Question: I need a python script which gets a image file from given URL and create a material with that image file.
Then I will apply that material to my blender object.
The python code below works for local image files
'''
import bpy, os
def run(origin):
# Load image file from given path.
realpath = os.path.expanduser('D:/color.png')
try:
img = bpy.data.images.load(realpath)
except:
raise NameError("Cannot load image %s" % realpath)
# Create image texture from image
cTex = bpy.data.textures.new('ColorTex', type = 'IMAGE')
cTex.image = img
# Create material
mat = bpy.data.materials.new('TexMat')
# Add texture slot for color texture
mtex = mat.texture_slots.add()
mtex.texture = cTex
# Create new cube
bpy.ops.mesh.primitive_cube_add(location=origin)
# Add material to created cube
ob = bpy.context.object
me = ob.data
me.materials.append(mat)
return
run((0,0,0))
'''
I tried :
'''
import urllib, cStringIO
file = cStringIO.StringIO(urllib.urlopen(URL).read())
img = Image.open(file)
'''
But I had no luck with it. First error I got was
> ImportError: No module named 'StringIO'
Does python scripting API in Blender use restirictive Modules or what?
Thank you for your help.

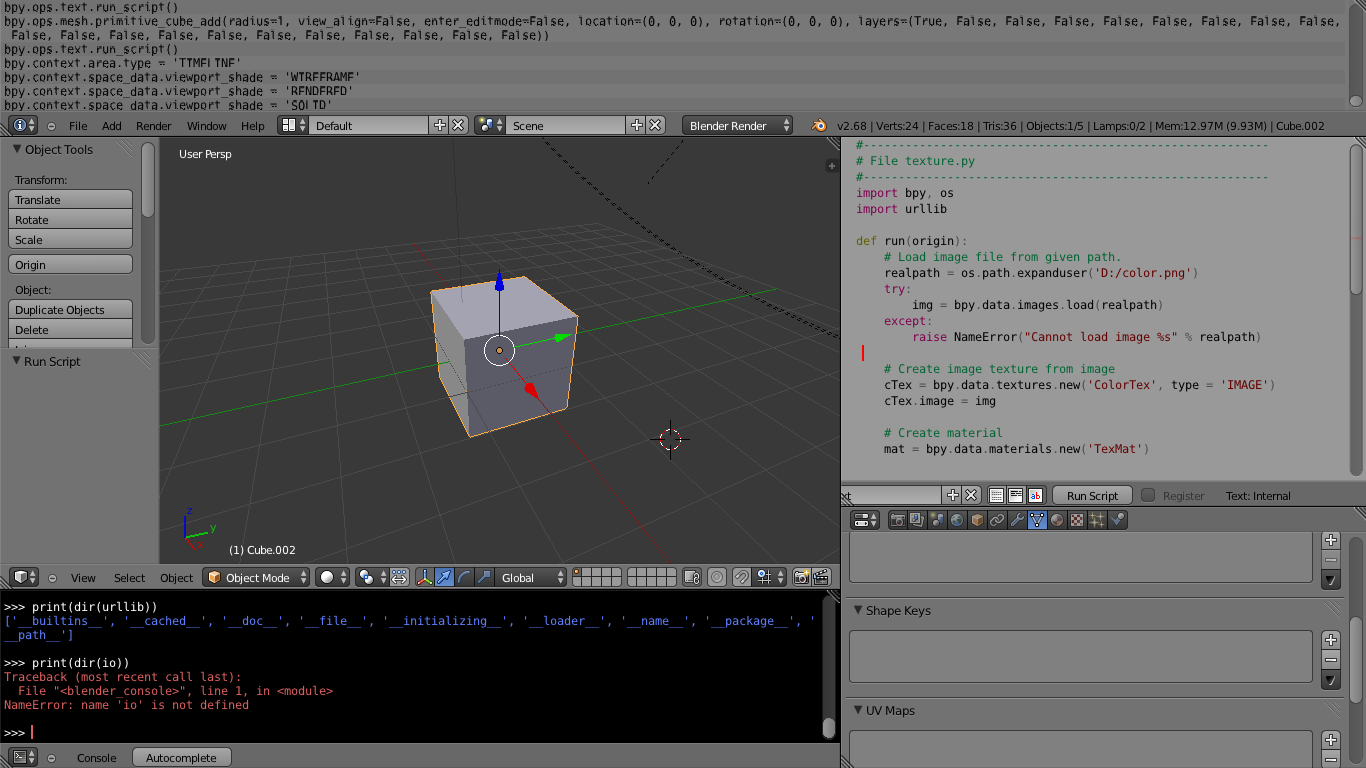
Answer: You seem to use Python 3.3, which doesn't have 'cStringIO'. Use 'io.BytesIO' instead:
'''
import io
data = io.BytesIO(urllib.urlopen(URL).read())
'''
[EDIT]
tested in Blender 2.68a on osx:
'''
import io
from urllib import request
data = io.BytesIO(request.urlopen("http://careers.stackoverflow.com/jobs?a=288").read())
data
>>>> <_io.BytesIO object at 0x11050aae0>
'''
[EDIT2]
Ok, is seems blender can only load from a file. Here is a modification of your script that downloads an url, stores it in a temp location, creates the material from that, packs the material in the blend file and deletes the temp image.
import bpy, os, io
from urllib import request
'''
def run(origin):
# Load image file from url.
try:
#make a temp filename that is valid on your machine
tmp_filename = "/tmp/temp.png"
#fetch the image in this file
request.urlretrieve("https://www.google.com/images/srpr/logo4w.png", tmp_filename)
#create a blender datablock of it
img = bpy.data.images.load(tmp_filename)
#pack the image in the blender file so...
img.pack()
#...we can delete the temp image
os.remove(tmp_filename)
except Exception as e:
raise NameError("Cannot load image: {0}".format(e))
# Create image texture from image
cTex = bpy.data.textures.new('ColorTex', type='IMAGE')
cTex.image = img
# Create material
mat = bpy.data.materials.new('TexMat')
# Add texture slot for color texture
mtex = mat.texture_slots.add()
mtex.texture = cTex
# Create new cube
bpy.ops.mesh.primitive_cube_add(location=origin)
# Add material to created cube
ob = bpy.context.object
me = ob.data
me.materials.append(mat)
run((0,0,0))
'''
Output: